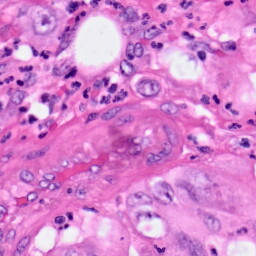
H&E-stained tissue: Pancreatic